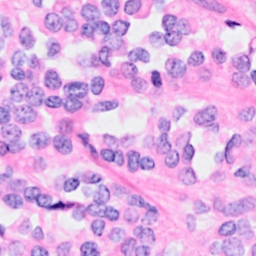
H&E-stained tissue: Breast